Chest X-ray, PA view. Patient: 70 years old, sex M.
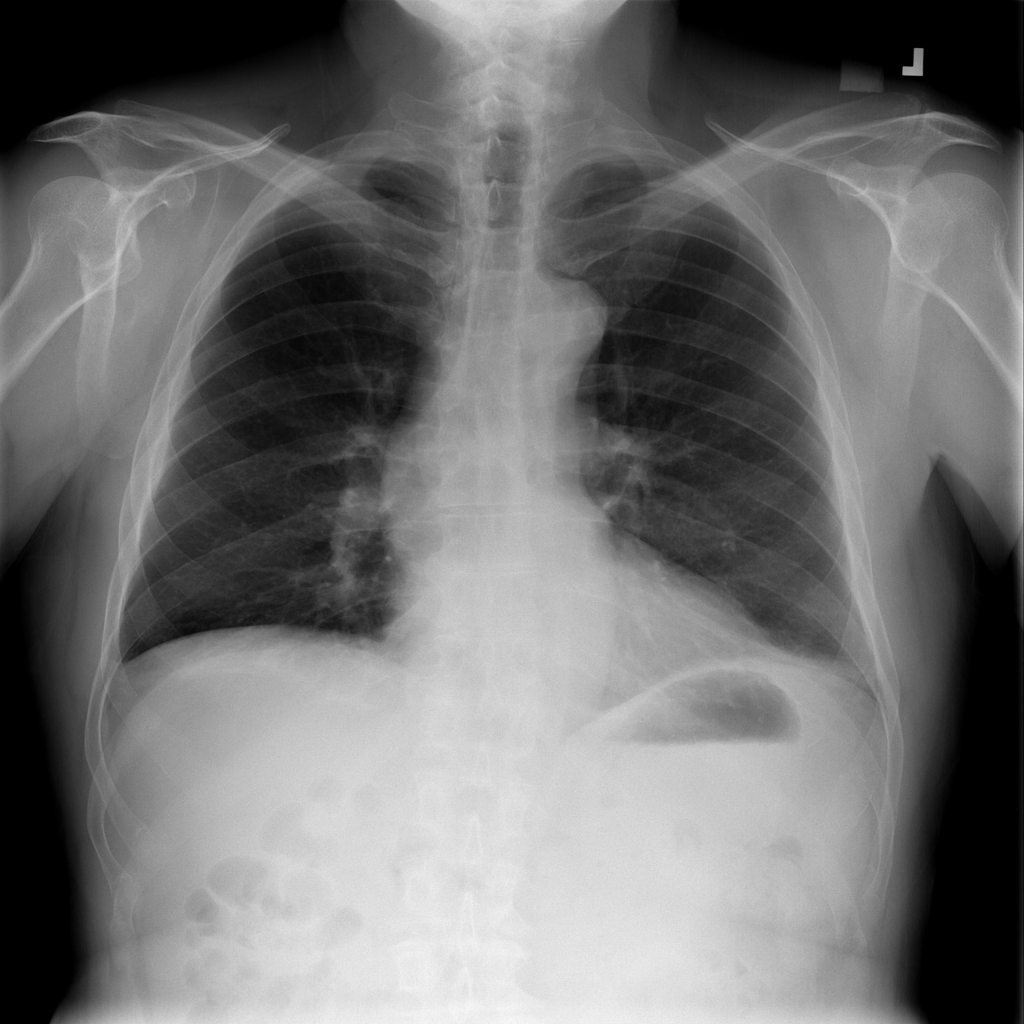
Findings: Atelectasis